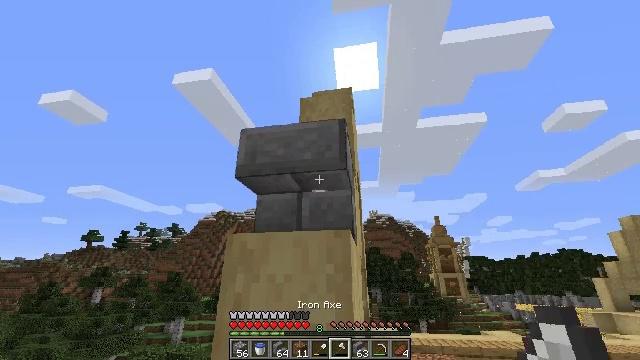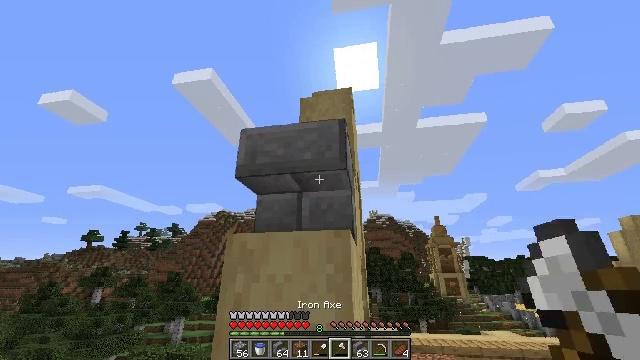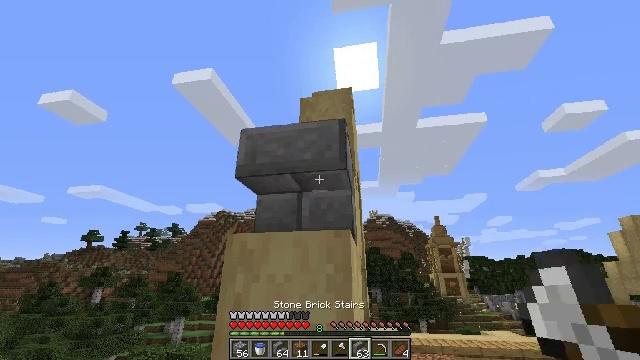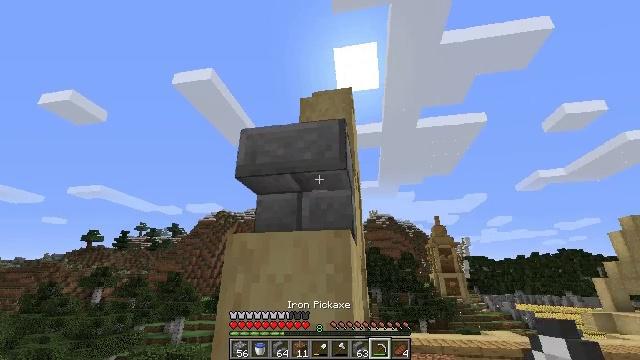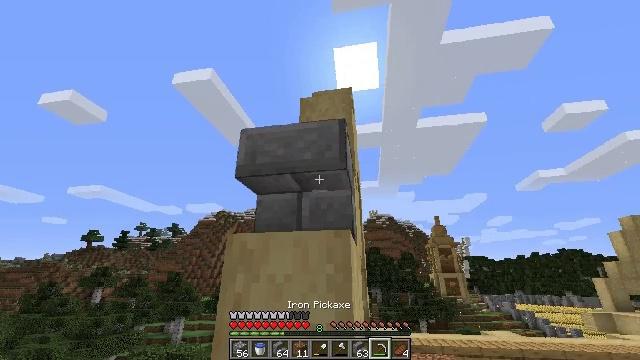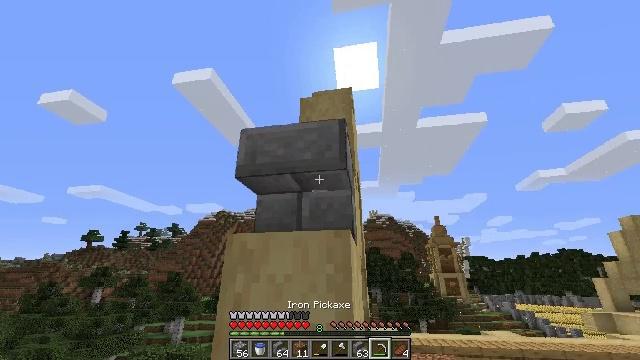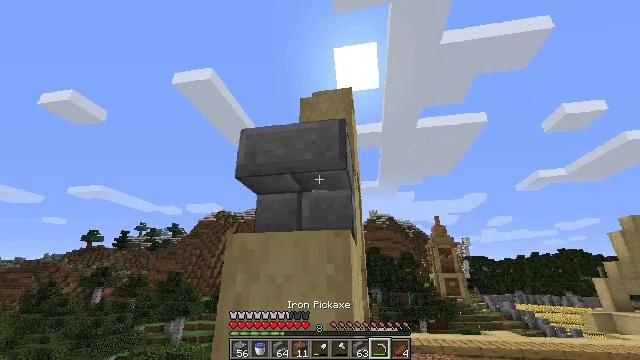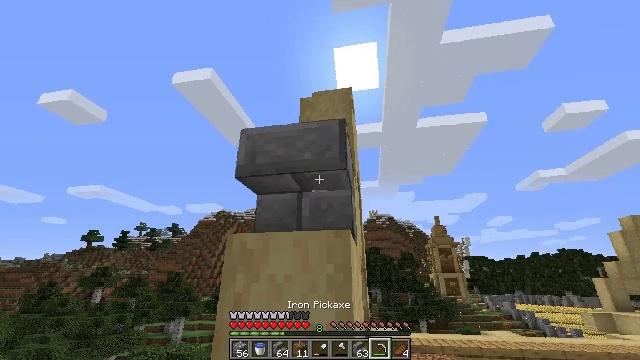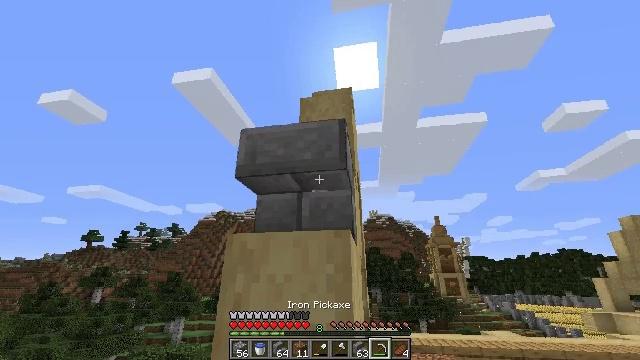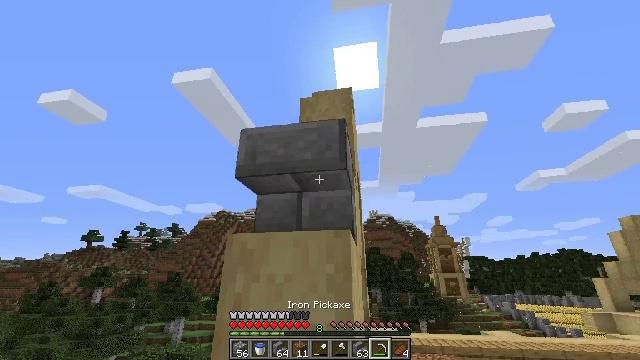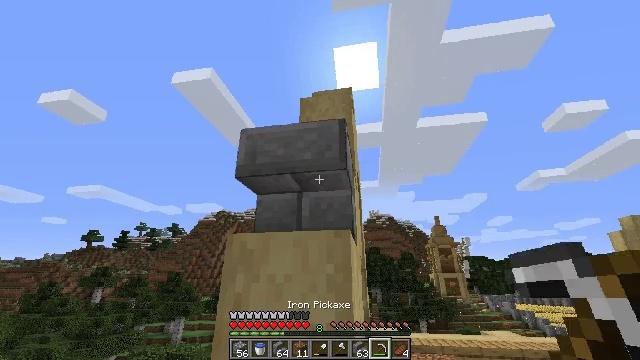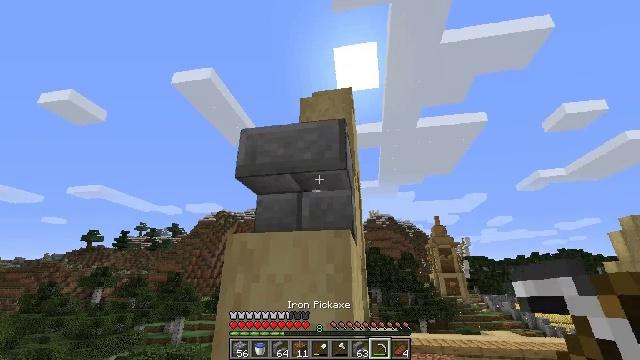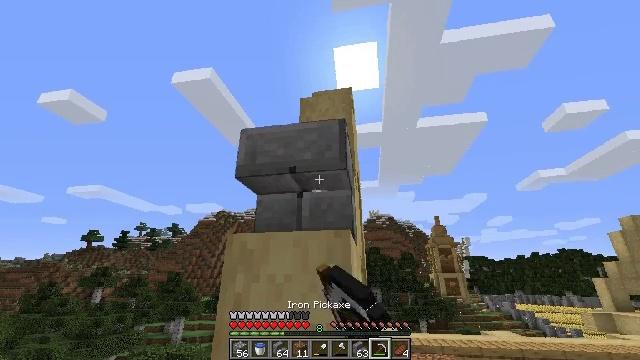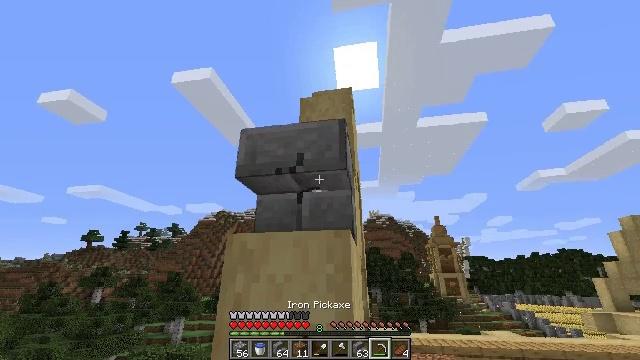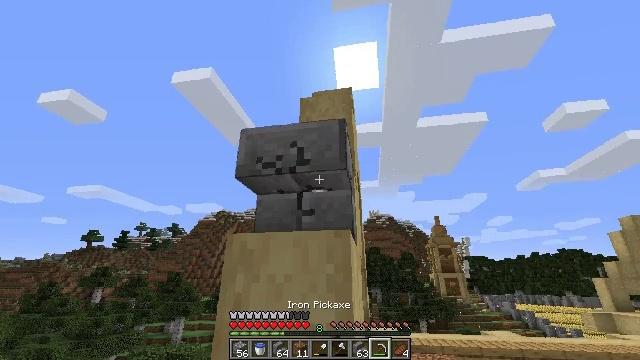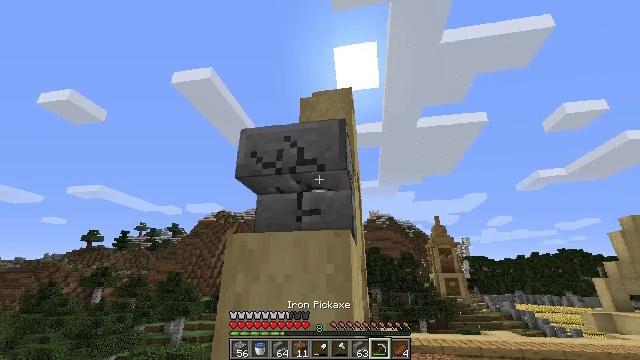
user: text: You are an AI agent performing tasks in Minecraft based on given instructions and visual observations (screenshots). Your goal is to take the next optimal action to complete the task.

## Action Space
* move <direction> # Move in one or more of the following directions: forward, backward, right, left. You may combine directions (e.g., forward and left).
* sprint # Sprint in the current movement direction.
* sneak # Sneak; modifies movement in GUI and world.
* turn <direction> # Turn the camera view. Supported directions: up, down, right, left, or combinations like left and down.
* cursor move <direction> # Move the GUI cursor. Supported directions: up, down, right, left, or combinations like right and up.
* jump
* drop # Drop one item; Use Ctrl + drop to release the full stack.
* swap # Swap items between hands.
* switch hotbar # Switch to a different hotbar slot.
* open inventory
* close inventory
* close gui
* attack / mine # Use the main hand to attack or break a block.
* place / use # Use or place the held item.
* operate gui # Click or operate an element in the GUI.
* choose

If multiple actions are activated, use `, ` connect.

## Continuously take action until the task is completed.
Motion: motion action
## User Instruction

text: Break the stone brick stairs.
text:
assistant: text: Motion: no_op
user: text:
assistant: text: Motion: no_op
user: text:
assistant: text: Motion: no_op
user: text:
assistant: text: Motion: no_op
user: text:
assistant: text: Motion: no_op
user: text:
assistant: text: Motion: no_op
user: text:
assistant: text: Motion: no_op
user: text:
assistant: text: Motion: no_op
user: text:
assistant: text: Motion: no_op
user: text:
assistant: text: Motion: no_op
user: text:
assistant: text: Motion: attack / mine
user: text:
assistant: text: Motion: attack / mine
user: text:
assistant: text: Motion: attack / mine
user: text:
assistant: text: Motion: attack / mine
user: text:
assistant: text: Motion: attack / mine
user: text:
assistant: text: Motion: attack / mine
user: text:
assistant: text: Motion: attack / mine
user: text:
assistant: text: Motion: attack / mine
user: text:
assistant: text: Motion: attack / mine
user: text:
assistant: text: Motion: attack / mine
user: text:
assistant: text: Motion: attack / mine
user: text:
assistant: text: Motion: attack / mine
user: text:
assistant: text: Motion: attack / mine
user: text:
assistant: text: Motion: attack / mine